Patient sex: M
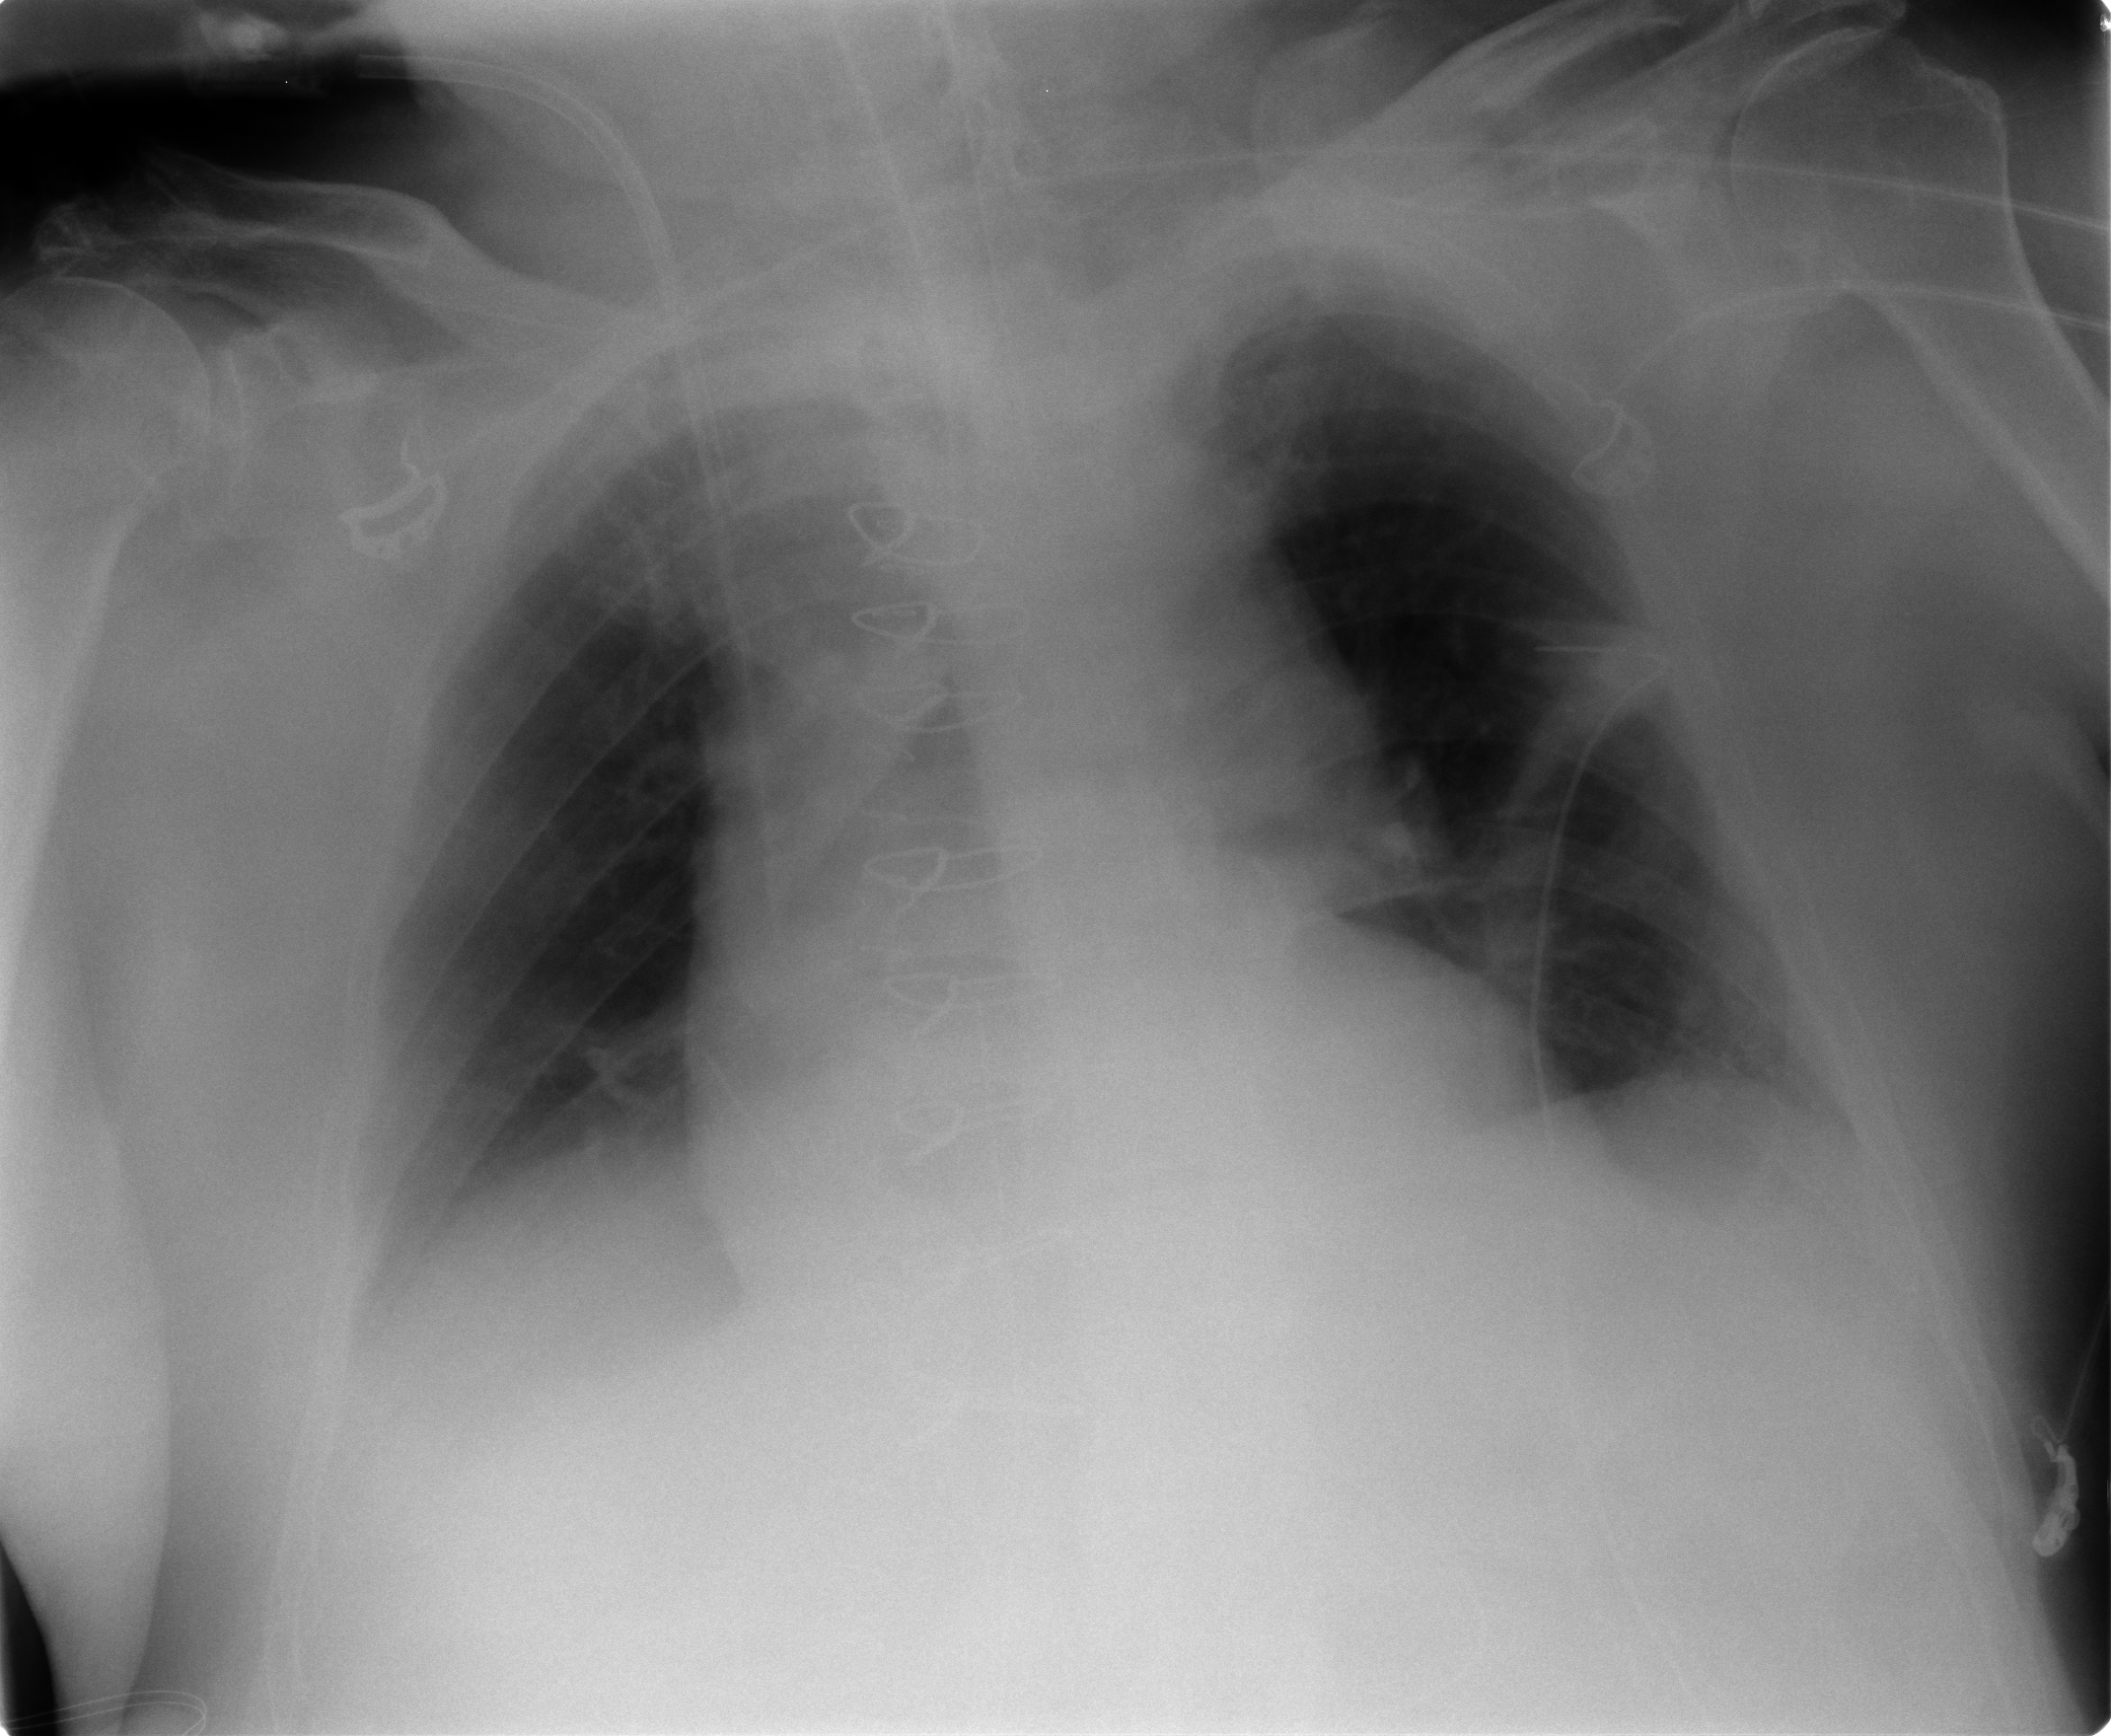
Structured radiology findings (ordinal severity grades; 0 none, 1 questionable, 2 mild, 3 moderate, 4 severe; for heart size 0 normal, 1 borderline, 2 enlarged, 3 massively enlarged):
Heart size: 2
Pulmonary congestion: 2
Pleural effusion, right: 1
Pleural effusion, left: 1
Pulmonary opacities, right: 0
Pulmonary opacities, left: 0
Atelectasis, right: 2
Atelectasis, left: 2